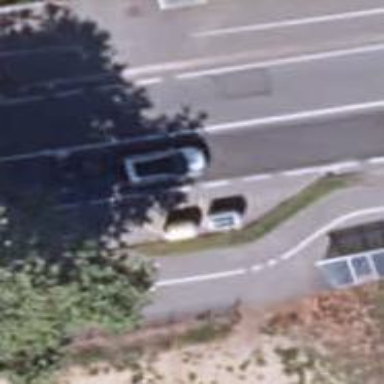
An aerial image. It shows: Bus stop with platform for public transport.